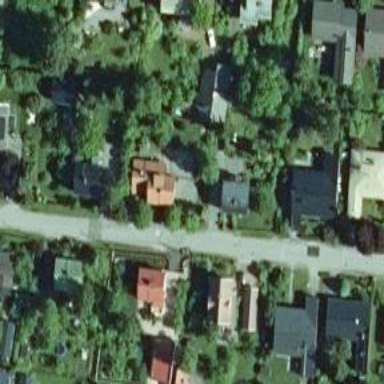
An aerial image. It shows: Residential road.